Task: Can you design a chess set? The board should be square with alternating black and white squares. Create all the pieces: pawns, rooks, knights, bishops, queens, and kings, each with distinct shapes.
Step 3647:
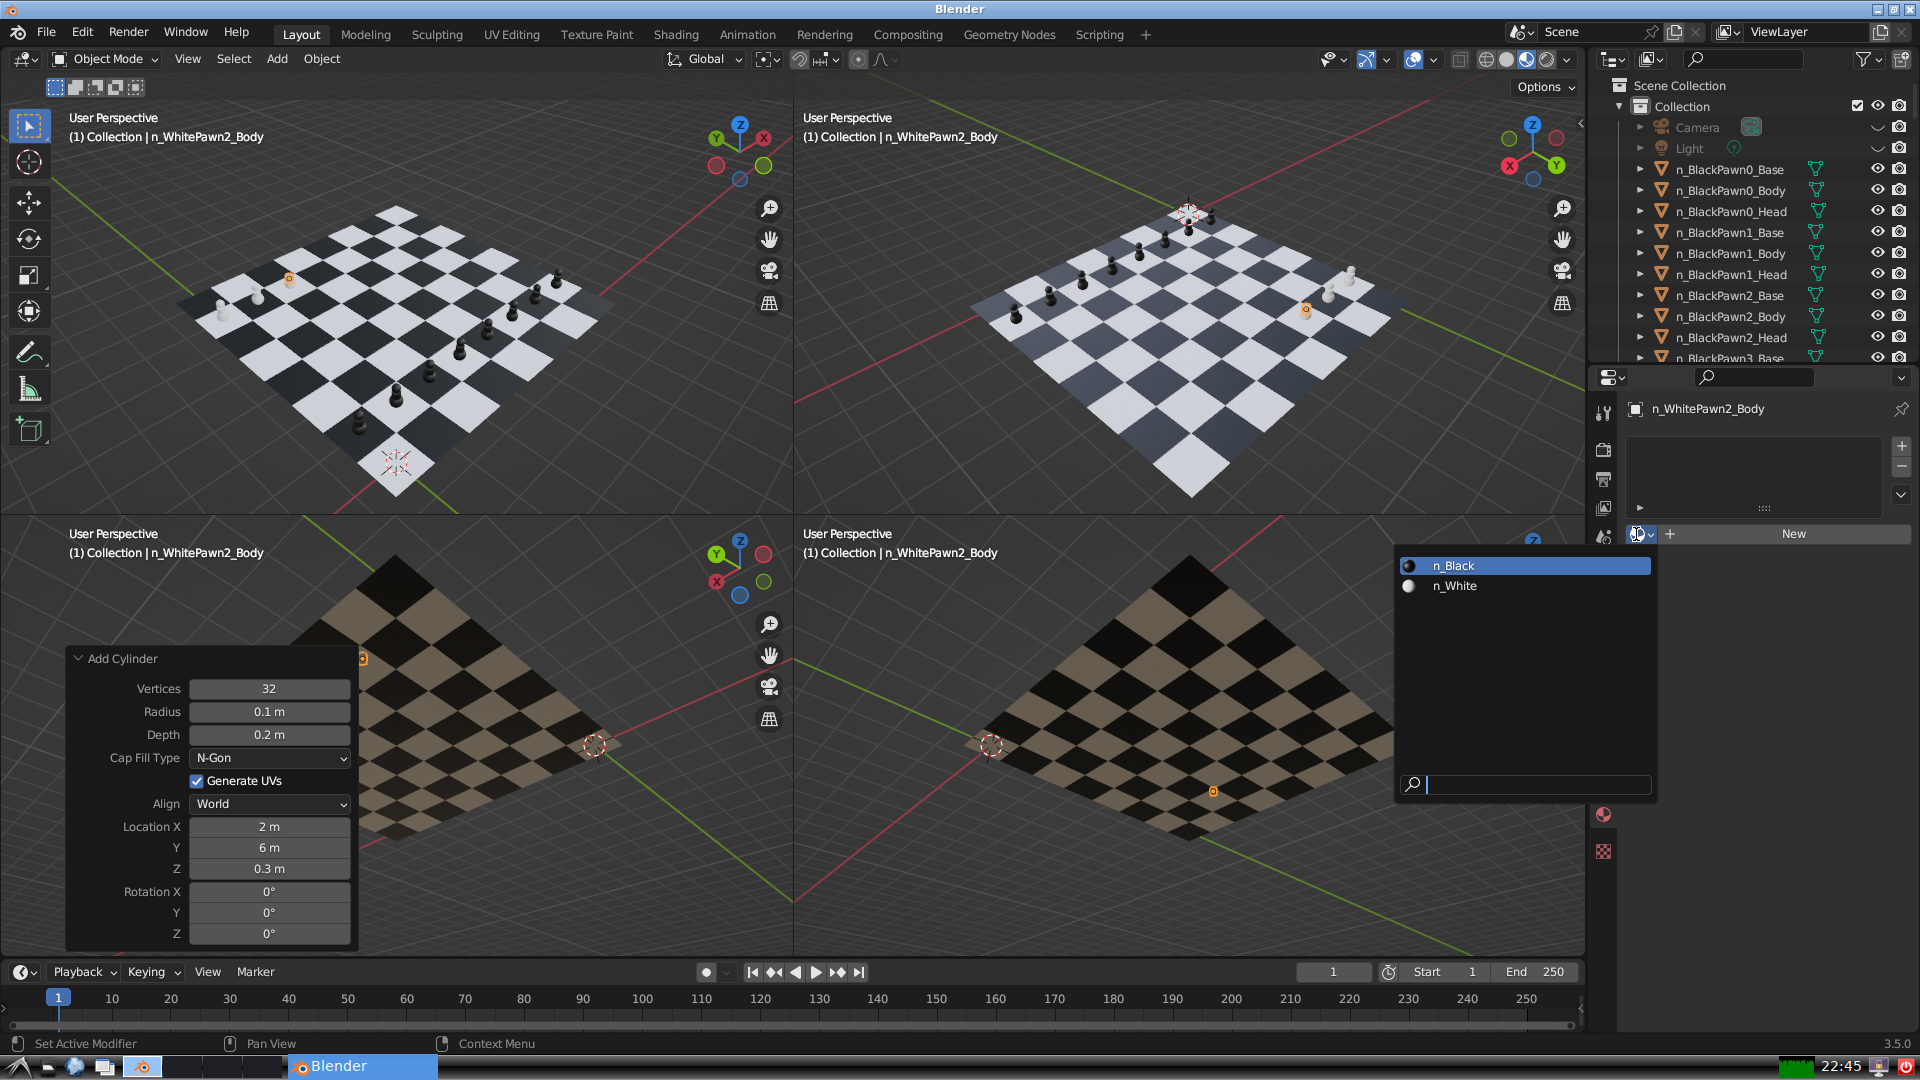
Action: input_text: n_White